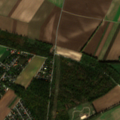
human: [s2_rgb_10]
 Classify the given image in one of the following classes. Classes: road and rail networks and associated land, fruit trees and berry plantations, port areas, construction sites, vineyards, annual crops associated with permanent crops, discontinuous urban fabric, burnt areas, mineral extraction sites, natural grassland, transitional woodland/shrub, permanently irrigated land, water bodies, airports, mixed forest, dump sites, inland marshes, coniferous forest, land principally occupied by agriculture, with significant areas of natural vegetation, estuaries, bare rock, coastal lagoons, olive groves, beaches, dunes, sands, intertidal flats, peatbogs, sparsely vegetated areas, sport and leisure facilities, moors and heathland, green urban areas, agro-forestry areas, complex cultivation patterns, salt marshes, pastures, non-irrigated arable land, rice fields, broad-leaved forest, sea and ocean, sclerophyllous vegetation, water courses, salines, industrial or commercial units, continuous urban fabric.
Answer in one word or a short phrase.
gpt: discontinuous urban fabric, non-irrigated arable land, mixed forest